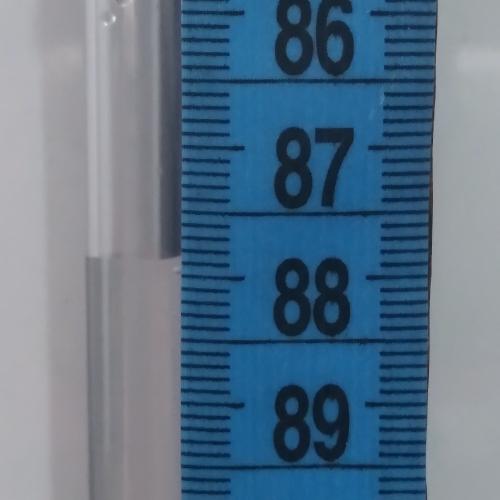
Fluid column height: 87.9 cm